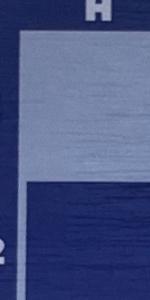
Label: Empty